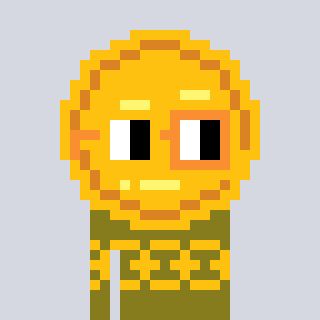
a pixel art character with square yellow and orange glasses, a medal-shaped head and a gunk-colored body on a cool background